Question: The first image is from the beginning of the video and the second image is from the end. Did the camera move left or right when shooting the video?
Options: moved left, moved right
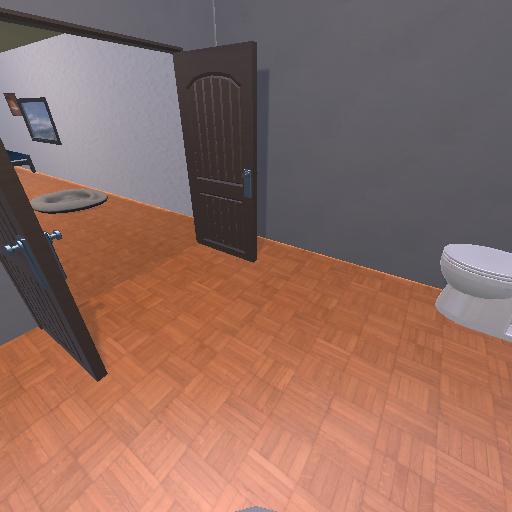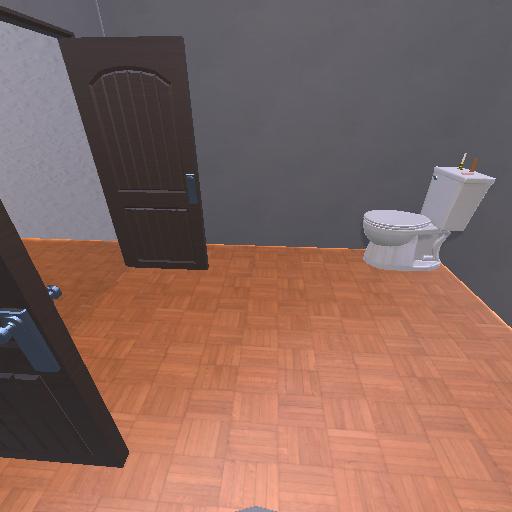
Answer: moved left